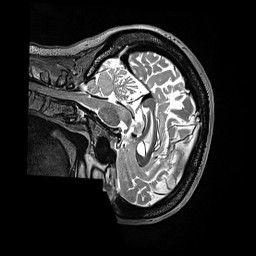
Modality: T2w
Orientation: sagittal
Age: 55
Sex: female
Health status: ill
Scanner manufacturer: siemens
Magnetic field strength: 3 T
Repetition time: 3.2 s
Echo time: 0.564 s